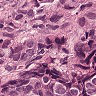
Metastatic tissue present: yes